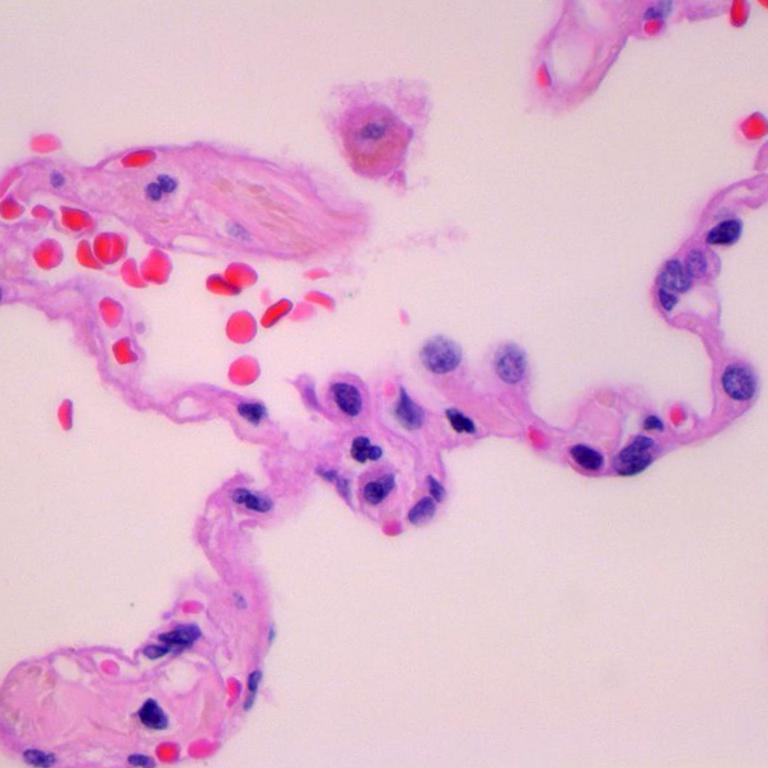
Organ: lung
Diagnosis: benign